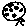
Label: moon